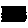
Label: circle